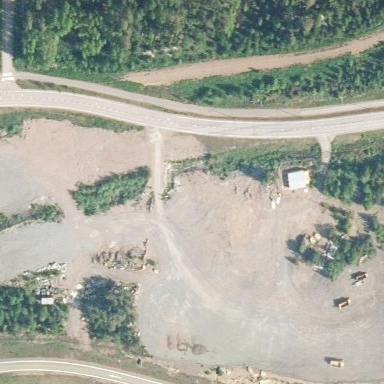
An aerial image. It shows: Quarry area.